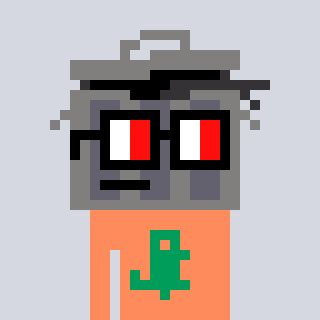
a pixel art character with square glasses with black frames and red eyes, a trashcan-shaped head and a peachy-colored body on a cool background